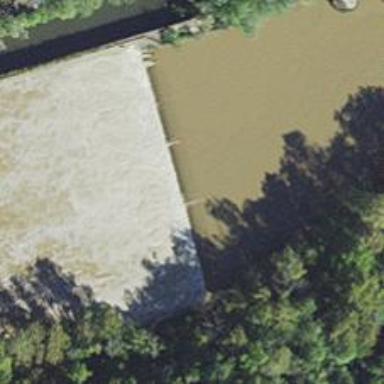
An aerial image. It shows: Weir along the waterway.